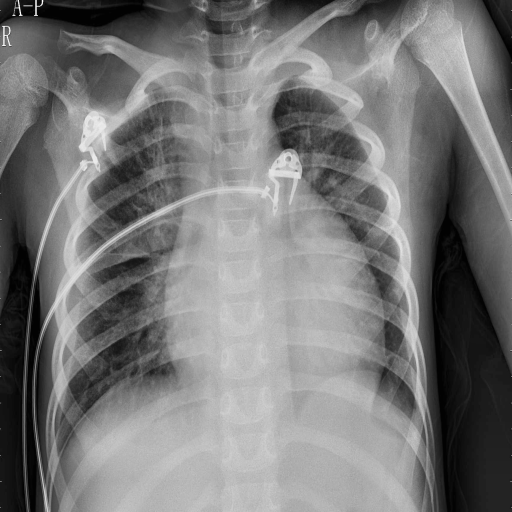
Finding: PNEUMONIA